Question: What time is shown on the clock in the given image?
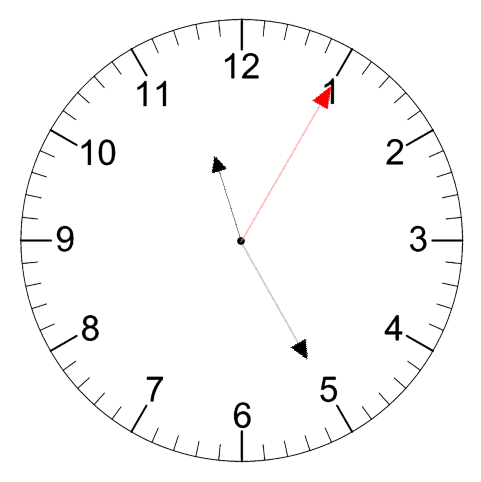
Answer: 11:25:05